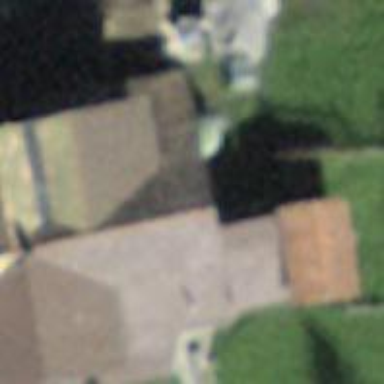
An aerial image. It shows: Farm building.